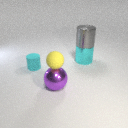
large cyan metal cylinder to the right of small cyan rubber cylinder